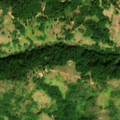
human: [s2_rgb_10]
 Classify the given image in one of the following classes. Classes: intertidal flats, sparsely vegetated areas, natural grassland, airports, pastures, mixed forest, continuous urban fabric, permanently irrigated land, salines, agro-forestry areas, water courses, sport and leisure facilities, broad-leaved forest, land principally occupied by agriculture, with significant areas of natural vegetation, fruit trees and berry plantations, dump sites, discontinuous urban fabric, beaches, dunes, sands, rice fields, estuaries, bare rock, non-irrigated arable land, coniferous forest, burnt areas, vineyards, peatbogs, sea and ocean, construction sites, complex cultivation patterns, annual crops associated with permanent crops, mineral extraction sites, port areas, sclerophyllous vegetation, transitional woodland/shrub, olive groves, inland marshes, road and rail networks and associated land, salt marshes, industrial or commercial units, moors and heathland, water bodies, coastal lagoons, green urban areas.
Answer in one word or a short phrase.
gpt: broad-leaved forest, natural grassland, transitional woodland/shrub